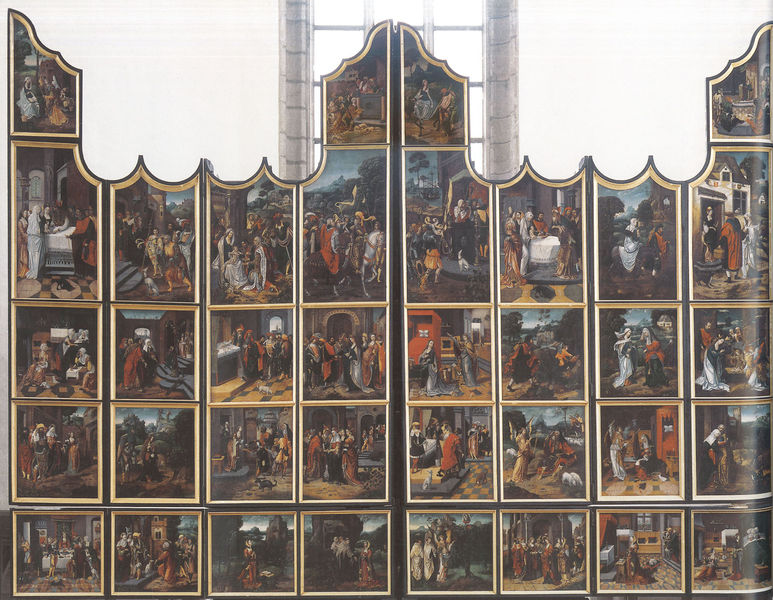
Titel: Ehemaliger Hochaltar der Franziskanerkirche in Dortmund
Künstler: Meister Gielesz
Standort: Dortmund, Pfarrkirche St. Petri (EU - D - NRW)
Schlagwörter: blau, gemälde, bunt, fenster, licht, tisch, rot, bibel, rahmen, felder, kirche, gold, personen, gotik, pferd, bilder, zwei, figuren, bögen, mosaik, kunst, altar, hochaltar, jesus, kreuzigung, kassetten, museum, geöffnet, goldrand, heilig, maria, biblisch, szenen, schrein, fot, altarbild, tafelbild, retabel, tafeln, flügelaltar, heiligengeschichte, altarbil, mariengeschichte, flügelbild, bildtafel, rentabel, feldet, flüelaltar, fotoholz, 2 teilig